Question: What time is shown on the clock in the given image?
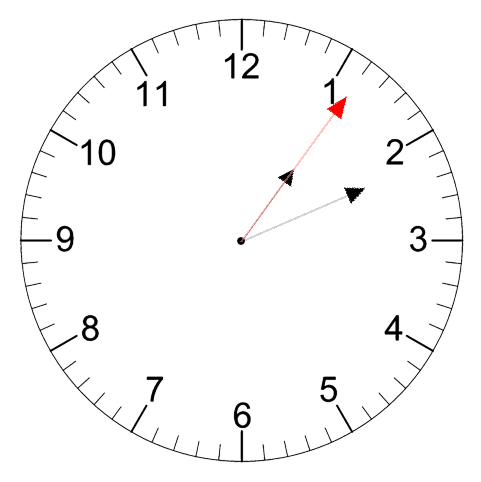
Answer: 01:11:06